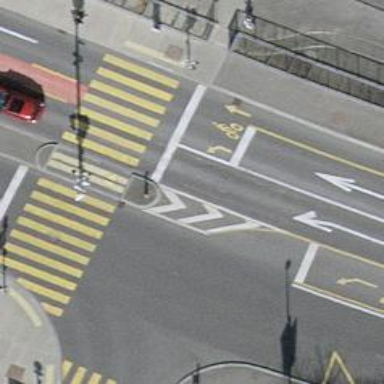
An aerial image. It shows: Road with traffic signals.